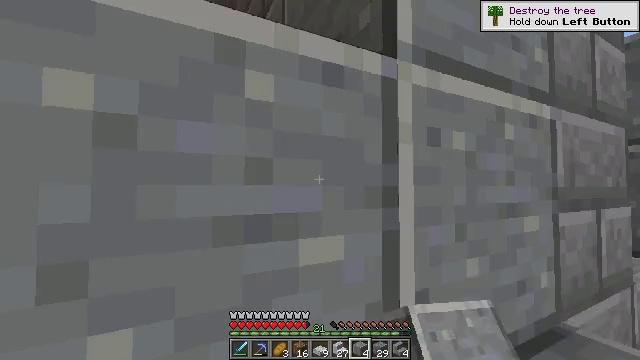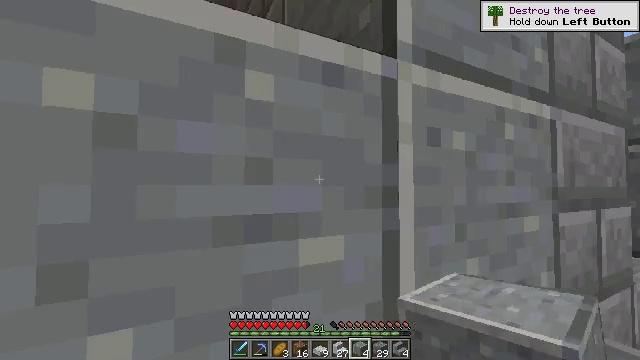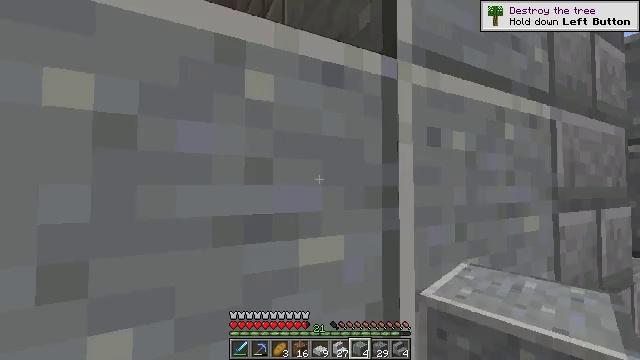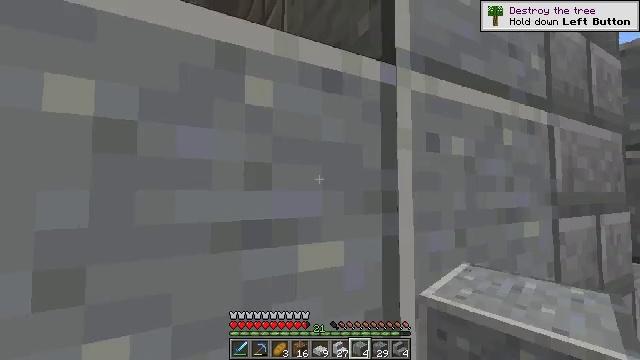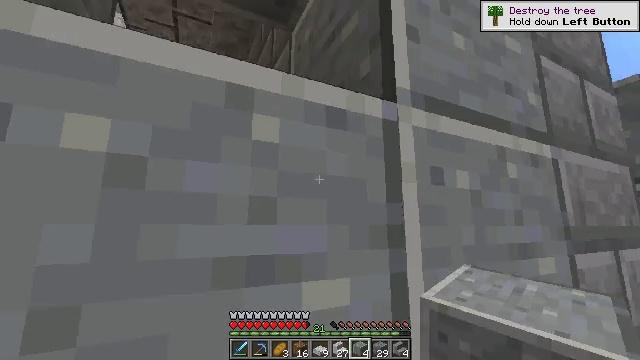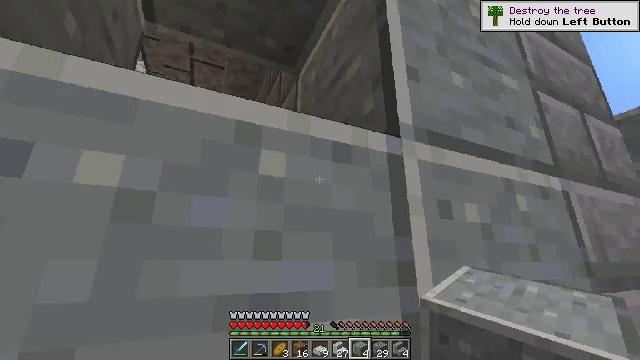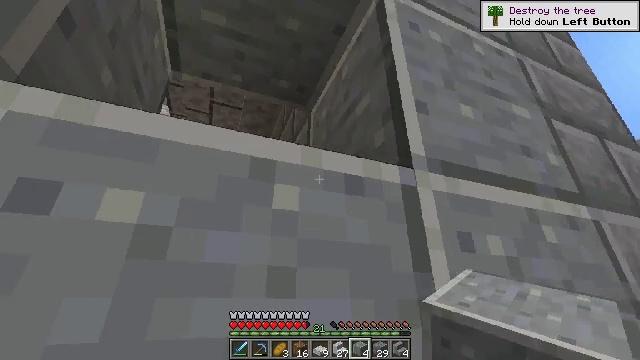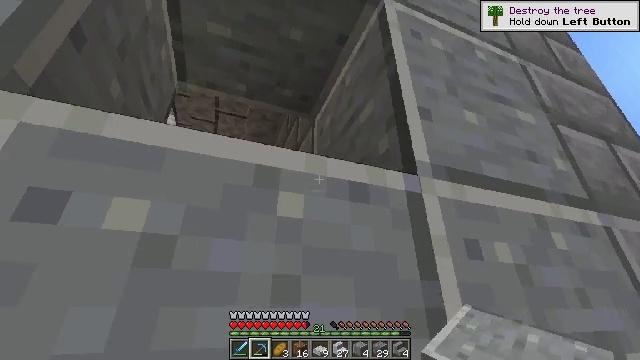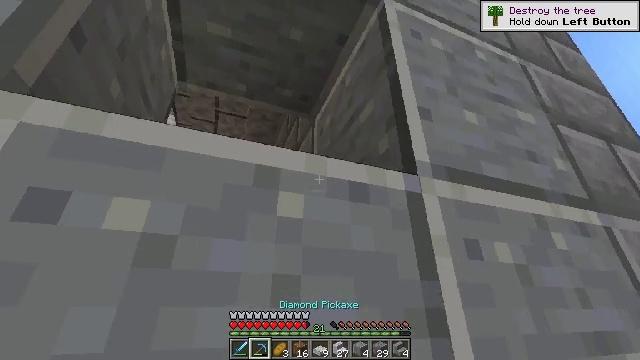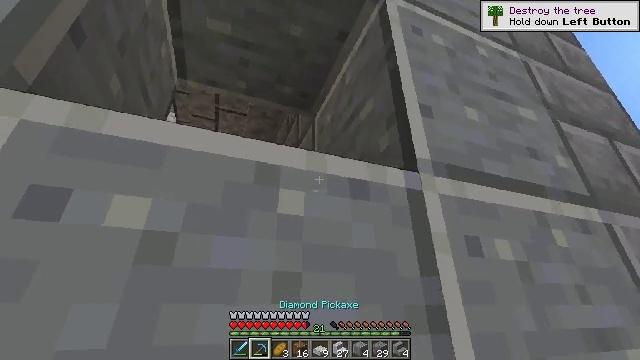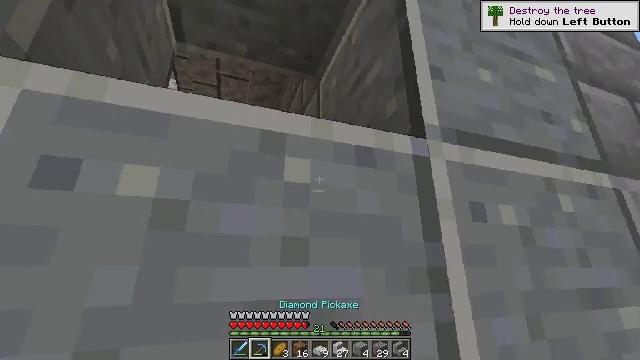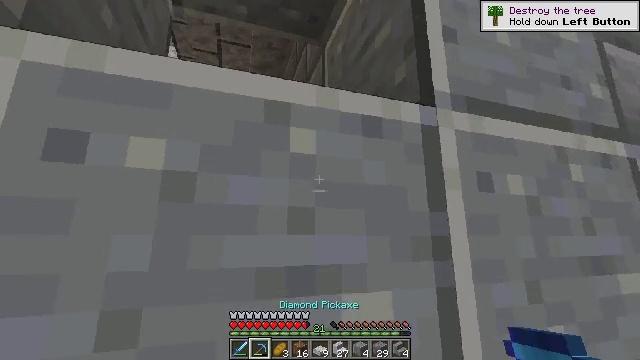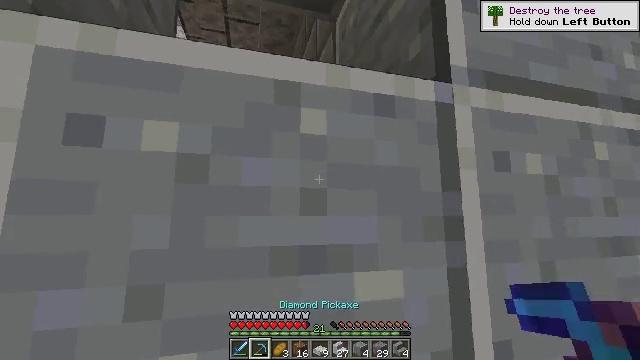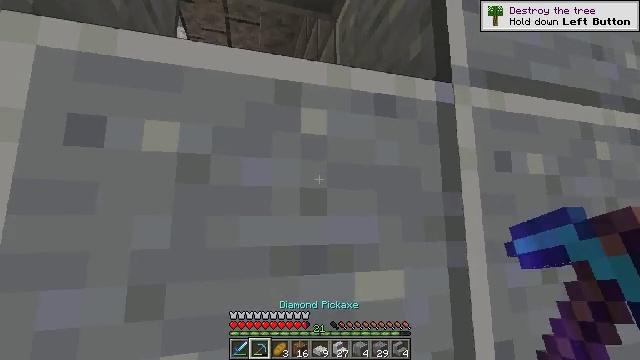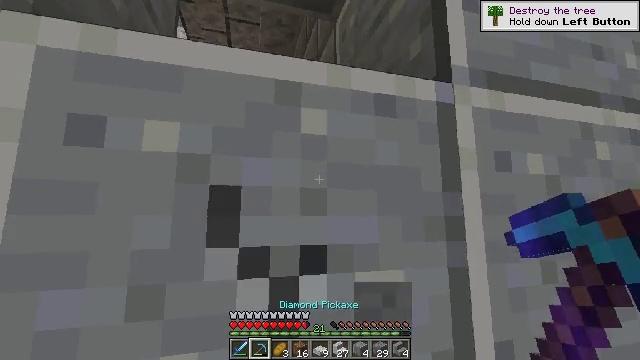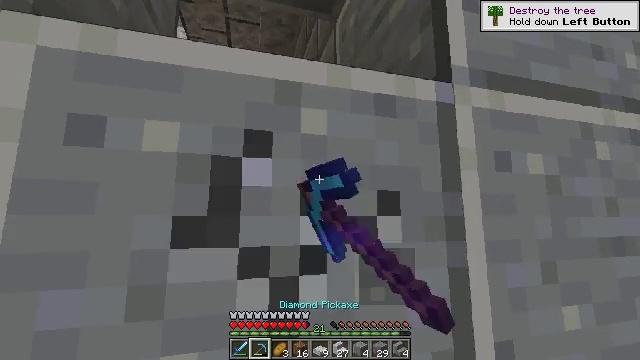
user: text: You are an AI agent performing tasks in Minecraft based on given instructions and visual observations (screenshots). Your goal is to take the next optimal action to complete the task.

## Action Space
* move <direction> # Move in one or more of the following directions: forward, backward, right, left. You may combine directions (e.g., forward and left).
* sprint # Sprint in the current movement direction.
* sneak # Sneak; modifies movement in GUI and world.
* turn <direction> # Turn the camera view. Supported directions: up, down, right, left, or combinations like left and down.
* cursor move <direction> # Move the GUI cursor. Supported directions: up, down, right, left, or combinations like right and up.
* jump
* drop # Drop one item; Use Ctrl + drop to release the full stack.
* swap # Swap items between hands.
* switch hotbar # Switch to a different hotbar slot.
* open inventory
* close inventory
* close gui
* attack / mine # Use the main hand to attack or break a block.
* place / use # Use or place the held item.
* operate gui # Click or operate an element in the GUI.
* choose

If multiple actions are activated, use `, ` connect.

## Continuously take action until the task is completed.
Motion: motion action
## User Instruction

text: Mine polished andesite from a structure.
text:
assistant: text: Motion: no_op
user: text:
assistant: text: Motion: no_op
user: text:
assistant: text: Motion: turn up
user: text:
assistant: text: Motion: turn left and up
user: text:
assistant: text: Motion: turn left and up
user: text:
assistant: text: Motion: turn left and up
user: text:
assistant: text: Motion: turn left and up, switch to hotbar 2
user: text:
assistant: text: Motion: switch to hotbar 2
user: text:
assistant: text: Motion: switch to hotbar 2
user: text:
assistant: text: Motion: turn left and down
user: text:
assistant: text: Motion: turn left and down
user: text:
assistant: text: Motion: turn left and down
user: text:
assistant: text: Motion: no_op
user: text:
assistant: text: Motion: attack / mine
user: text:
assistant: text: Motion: attack / mine
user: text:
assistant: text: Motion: attack / mine
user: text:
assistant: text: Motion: attack / mine
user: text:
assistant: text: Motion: attack / mine
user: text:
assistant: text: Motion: attack / mine
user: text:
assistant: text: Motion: attack / mine
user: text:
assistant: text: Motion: attack / mine
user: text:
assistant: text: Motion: turn left
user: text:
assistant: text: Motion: no_op
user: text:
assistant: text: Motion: no_op